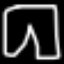
Label: pants